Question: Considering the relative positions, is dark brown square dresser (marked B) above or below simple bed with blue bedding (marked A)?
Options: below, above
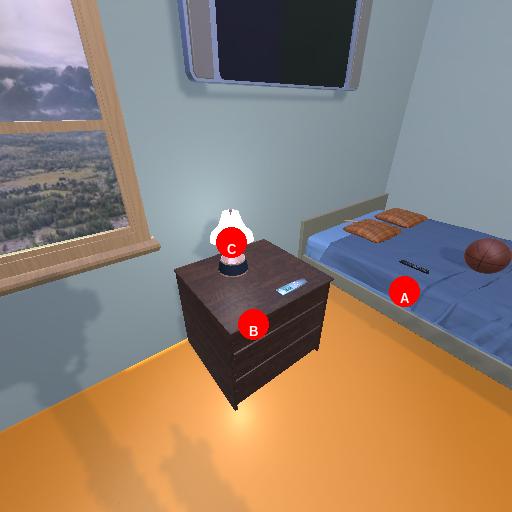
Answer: below